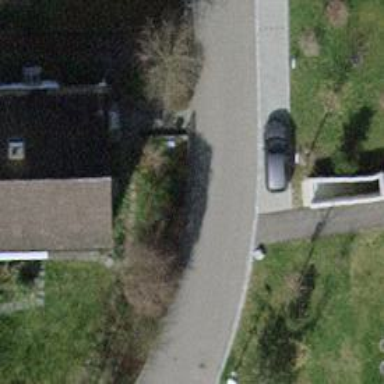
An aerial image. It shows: Residential road with asphalt surface and sidewalk on the left side.